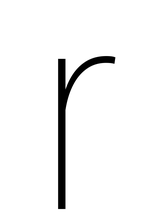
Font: Roboto_Condensed_Thin